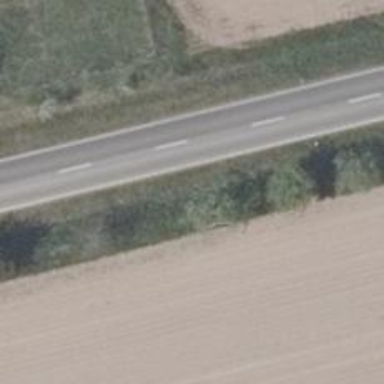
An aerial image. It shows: Row of deciduous broadleaved trees.